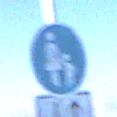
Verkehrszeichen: Gehweg
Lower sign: RichtungsangabeDurchPfeile8
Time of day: MorningAfternoon
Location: Outdoor (Nature)
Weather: PartlyCloudy
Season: NotSpecified
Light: Natural